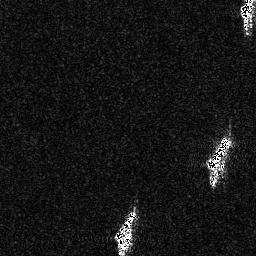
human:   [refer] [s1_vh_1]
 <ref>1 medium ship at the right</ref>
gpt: <box>[[80, 51, 90, 66, 0]]</box>